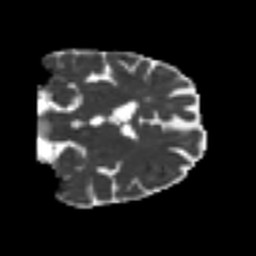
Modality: MD
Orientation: coronal
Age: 59
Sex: female
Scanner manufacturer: siemens
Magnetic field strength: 3 T
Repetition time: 4.999 s
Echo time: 0.07946 s